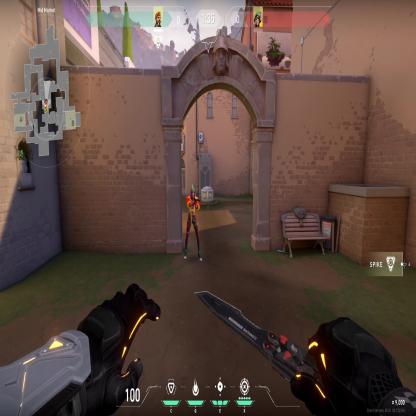
Label: enemy